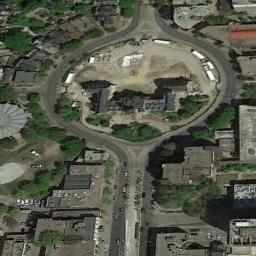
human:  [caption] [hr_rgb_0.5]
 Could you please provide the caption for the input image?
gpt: The roundabout is next to buildings and trees .

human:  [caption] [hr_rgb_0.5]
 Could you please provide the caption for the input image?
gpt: The roundabout is in the residential area and some buildings are in the middle of the roundabout .

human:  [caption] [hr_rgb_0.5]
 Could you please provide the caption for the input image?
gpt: There are many trees  and buildings around the roundabout .

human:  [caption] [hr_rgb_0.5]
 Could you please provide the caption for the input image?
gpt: There are many moving and waiting vehicles at the roundabout, And there are some buildings and some trees and a few lawns around the roundabout .

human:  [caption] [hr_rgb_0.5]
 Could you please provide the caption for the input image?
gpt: There are many buildings and green trees around the roundabout .